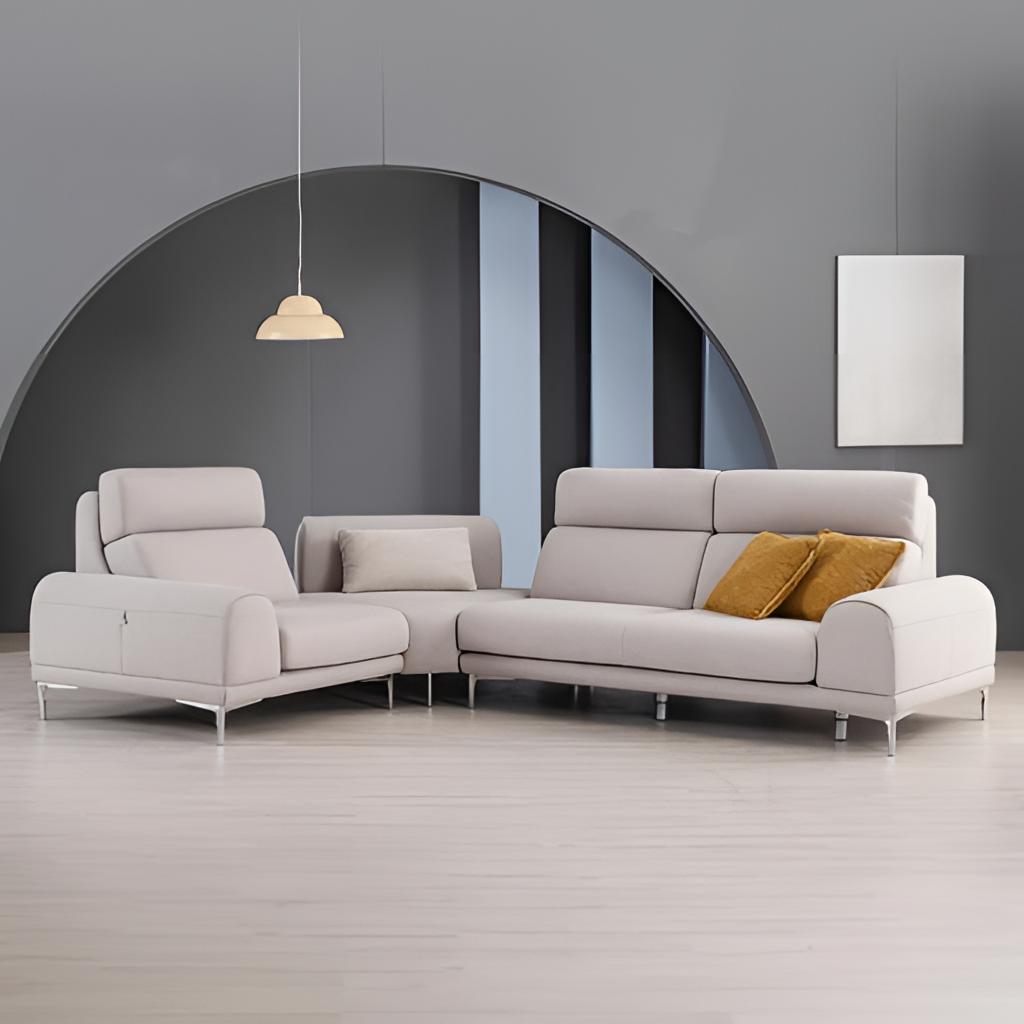
living room, light gray fabric sectional sofa, minimalistic, paint wallpaper, with solid pattern, wood flooring, with plank pattern